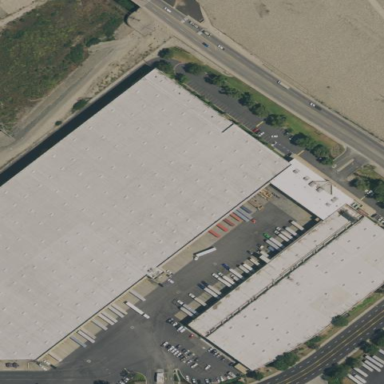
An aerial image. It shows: Warehouse building.